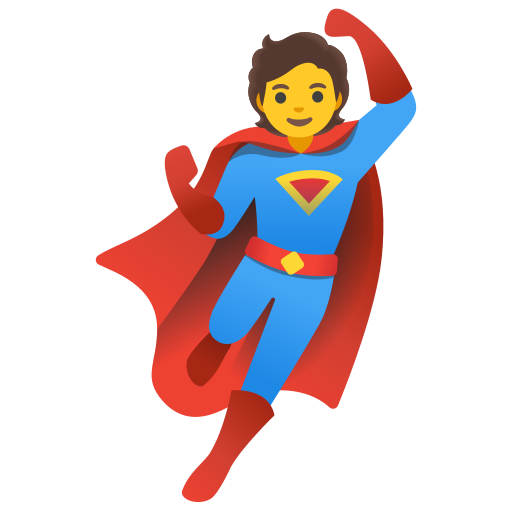
Emoji: 🦸